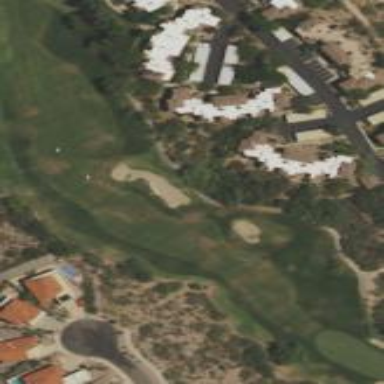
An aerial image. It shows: Rough grassy area used for golf.